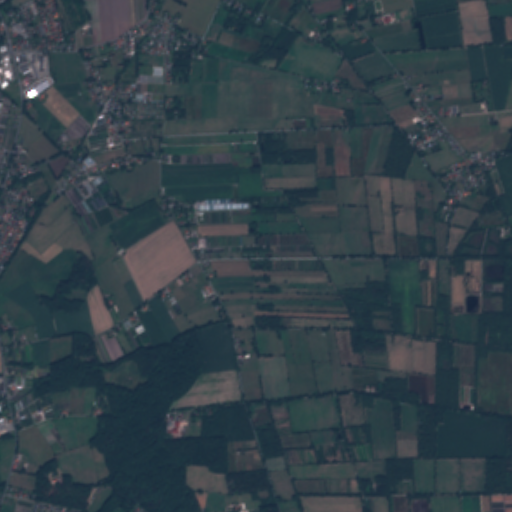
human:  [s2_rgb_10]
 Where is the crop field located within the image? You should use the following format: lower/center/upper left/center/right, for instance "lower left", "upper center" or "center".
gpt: There is no crop field in the image.